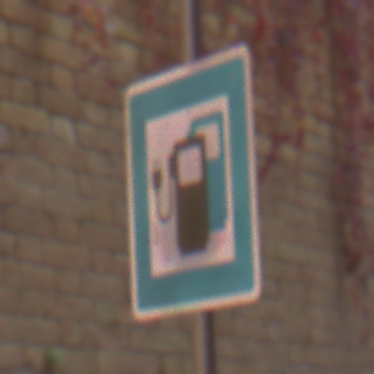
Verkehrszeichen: LadestationFuerElektrofahrzeuge
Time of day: MorningAfternoon
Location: Outdoor (Urban)
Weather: Clear
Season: NotSpecified
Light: Natural